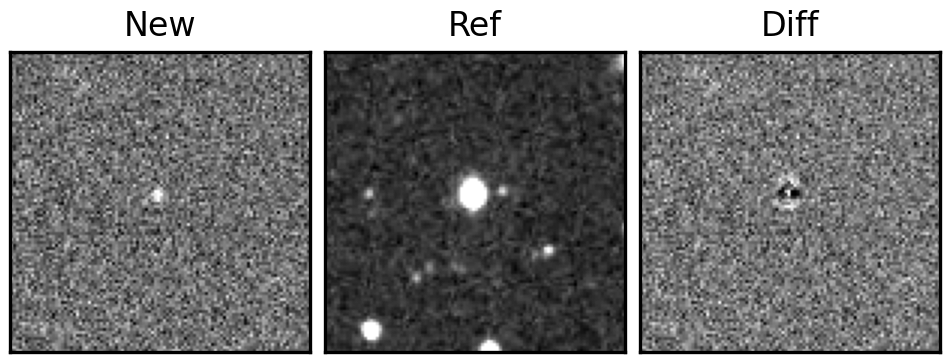
Label: bogus